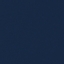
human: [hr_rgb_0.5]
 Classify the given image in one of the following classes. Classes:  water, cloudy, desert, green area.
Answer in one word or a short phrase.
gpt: water